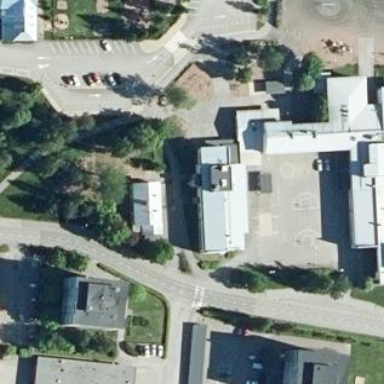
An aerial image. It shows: Kindergarten.